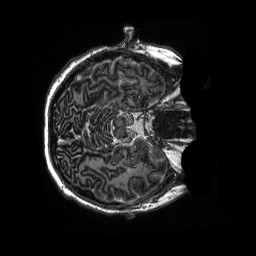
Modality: T1w
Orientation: axial
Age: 32
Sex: female
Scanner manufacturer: siemens
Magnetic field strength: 3 T
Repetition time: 5 s
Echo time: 0.00298 s